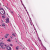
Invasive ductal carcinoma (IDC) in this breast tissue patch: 0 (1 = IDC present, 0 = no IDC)